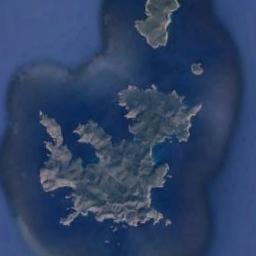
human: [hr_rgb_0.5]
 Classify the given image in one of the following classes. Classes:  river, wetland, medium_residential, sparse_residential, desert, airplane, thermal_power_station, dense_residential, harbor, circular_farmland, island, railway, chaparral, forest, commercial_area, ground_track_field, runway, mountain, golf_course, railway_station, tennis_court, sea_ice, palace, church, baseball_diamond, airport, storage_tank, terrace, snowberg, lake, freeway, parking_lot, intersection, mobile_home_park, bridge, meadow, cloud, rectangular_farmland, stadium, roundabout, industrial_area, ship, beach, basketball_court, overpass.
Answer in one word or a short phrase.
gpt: island